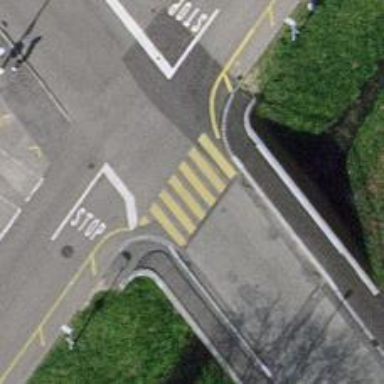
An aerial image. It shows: Footway crossing with marked asphalt surface.